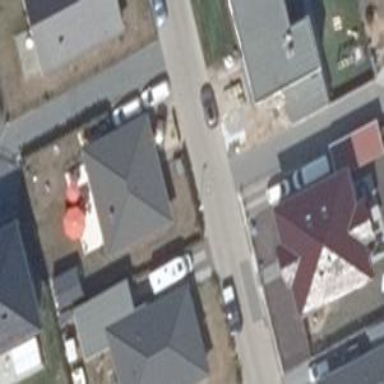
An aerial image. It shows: Driveway.